Interaction volume radius: 5 \u00c5
Interaction volume height: 15 \u00c5
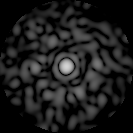
Disorder parameter: 0.821